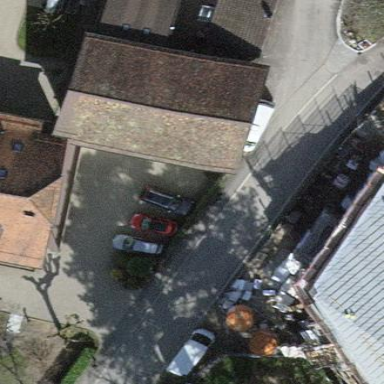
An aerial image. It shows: Building.